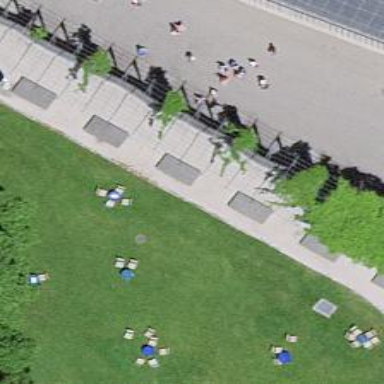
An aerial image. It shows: Bench for seating.